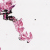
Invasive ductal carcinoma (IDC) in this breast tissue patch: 0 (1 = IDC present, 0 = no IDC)